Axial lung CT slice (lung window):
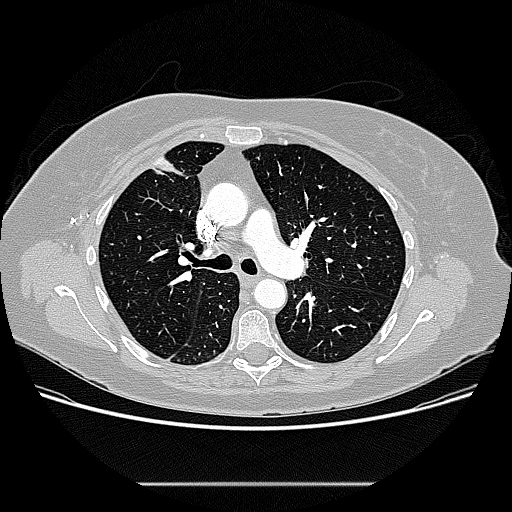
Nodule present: no